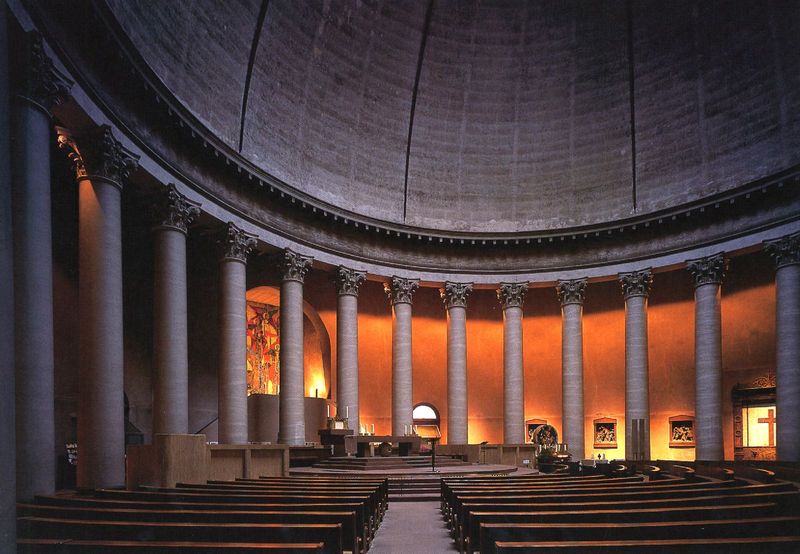
Titel: Katholische Ludwigskirche in Darmstadt
Künstler: Georg Moller
Standort: Darmstadt (EU - D - H)
Schlagwörter: schatten, gelb, licht, säulen, rot, architektur, kirche, bogen, kuppel, gestühl, kerzen, stufen, halle, foto, kreuz, dom, altar, bänke, kapitelle, kapitell, kirchenraum, kirhe, kreuzweg, korinthisches kapitell, kreuzwegstationen